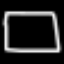
Label: square